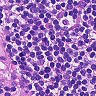
Metastatic tissue present: no